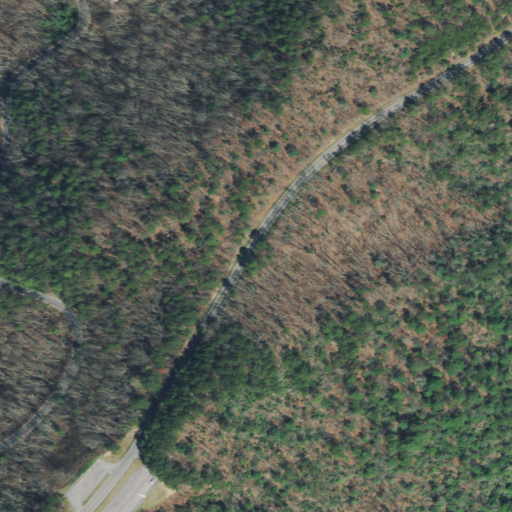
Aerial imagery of gap in Tennessee named Emerine Gap containing deciduous forest, mixed forest, open development, evergreen forest, medium intensity development, and low intensity development